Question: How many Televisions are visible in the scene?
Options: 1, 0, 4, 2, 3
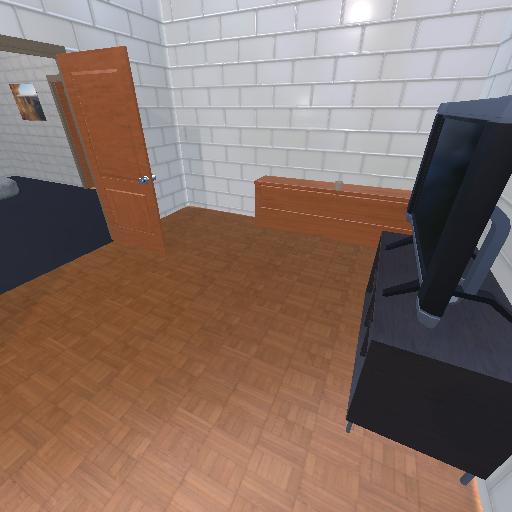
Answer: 1